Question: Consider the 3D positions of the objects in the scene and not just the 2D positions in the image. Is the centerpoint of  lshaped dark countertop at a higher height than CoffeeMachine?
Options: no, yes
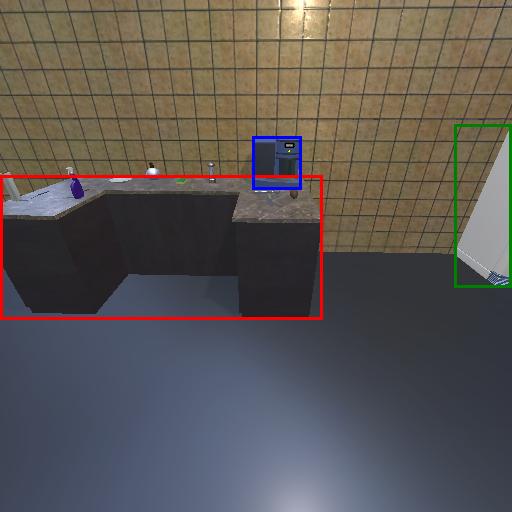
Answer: no